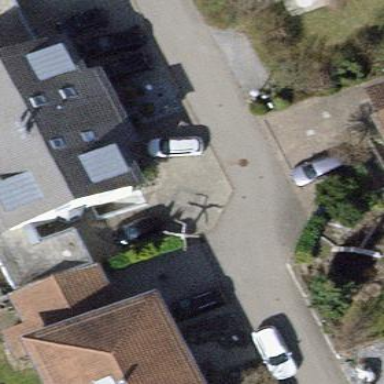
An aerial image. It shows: Semidetached house with gabled roof.